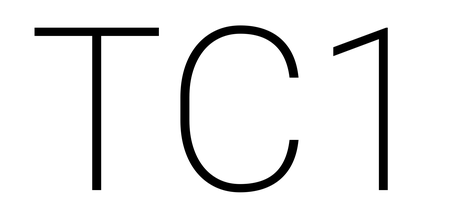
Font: Roboto_ExtraLight